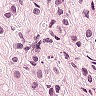
Metastatic tissue present: yes